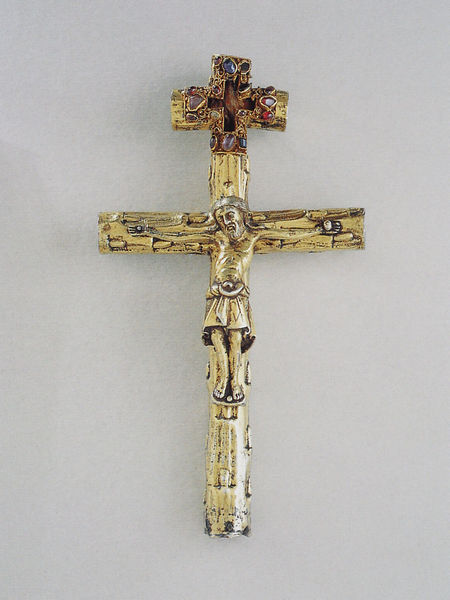
Titel: Reliquienkreuz
Standort: Quedlinburg (EU - D - Sachsen-Anhalt)
Schlagwörter: lendenschurz, wunde, bart, hände, gold, haare, edelsteine, nägel, lendentuch, kreuz, rippen, christus, jesus, edelstein, kruzifix, lendenschutz, kruzifixus, viernageltypus, christus patiens